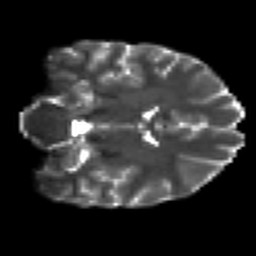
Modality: T2w
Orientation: coronal
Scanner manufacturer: siemens
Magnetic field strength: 3 T
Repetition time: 7.8 s
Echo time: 0.09 s